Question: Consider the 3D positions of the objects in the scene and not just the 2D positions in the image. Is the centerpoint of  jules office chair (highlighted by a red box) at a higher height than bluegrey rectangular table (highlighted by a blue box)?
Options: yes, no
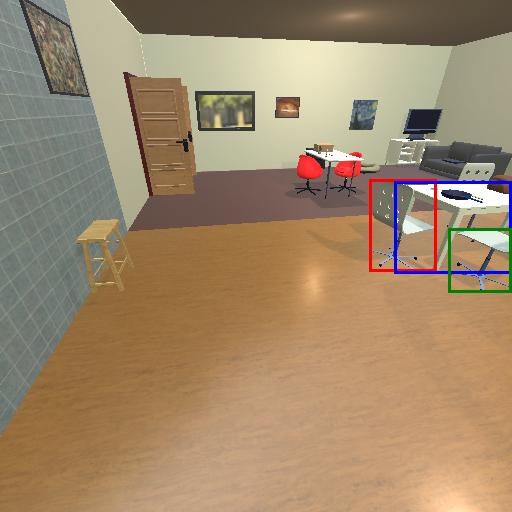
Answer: yes